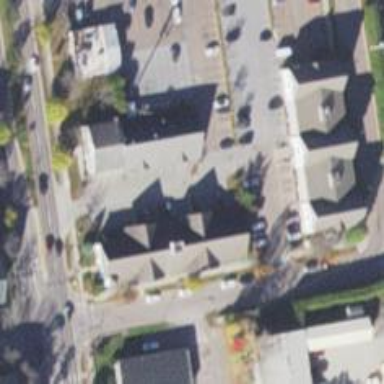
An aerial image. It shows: Healthcare clinic is depicted in the image.